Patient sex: M
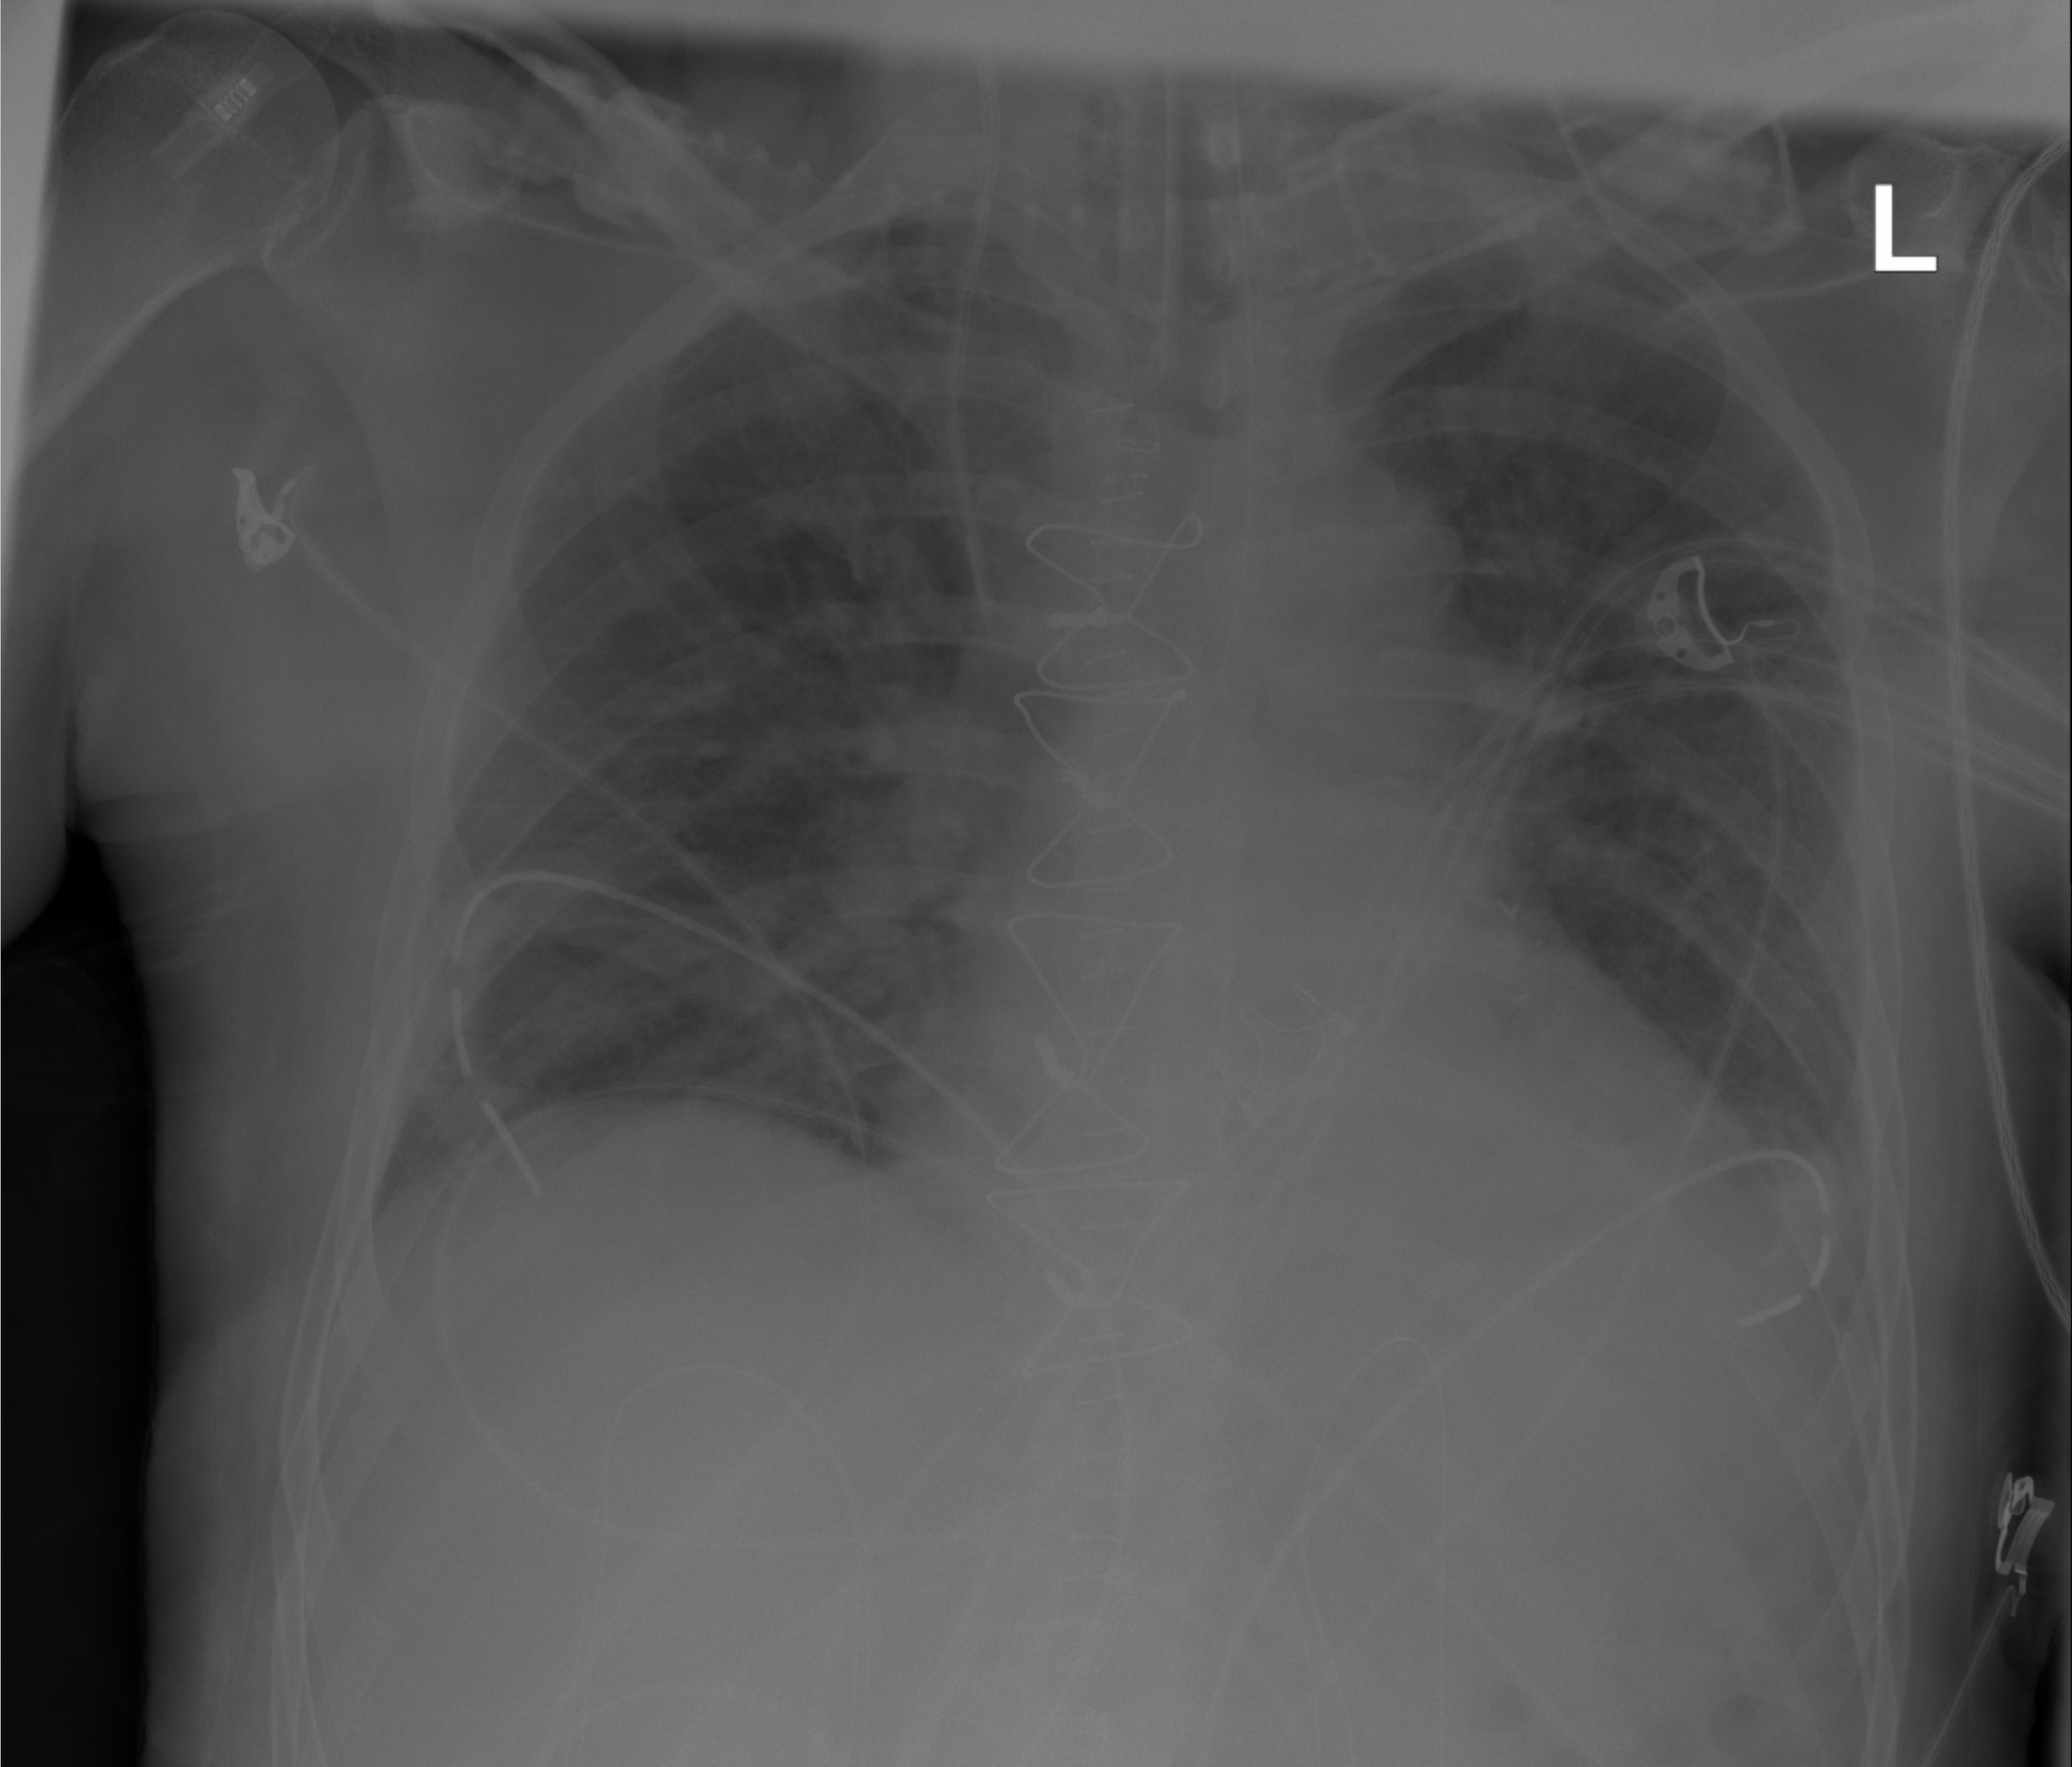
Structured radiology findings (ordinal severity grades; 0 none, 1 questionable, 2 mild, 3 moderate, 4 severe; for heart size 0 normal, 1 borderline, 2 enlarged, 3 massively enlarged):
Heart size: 2
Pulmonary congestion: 2
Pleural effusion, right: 0
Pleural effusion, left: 0
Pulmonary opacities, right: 1
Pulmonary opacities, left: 2
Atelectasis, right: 0
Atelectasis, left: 0